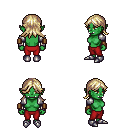
a pixel art fantasy rpg character, female body template, orc, green skin, steel arm armor, red pants, white blonde loose hair, leather bracers, metal boots, four views (front, back, left, right), 2x2 character sprite sheet, small pixel art, hard edges, no anti-aliasing